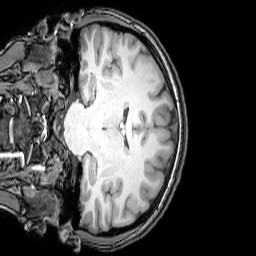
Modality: T1w
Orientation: coronal
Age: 26
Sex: female
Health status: healthy
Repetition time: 0.081 s
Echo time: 0.037 s